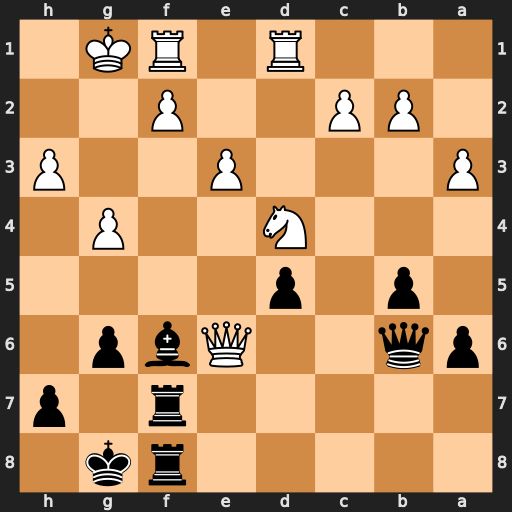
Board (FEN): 5rk1/5r1p/pq2Qbp1/1p1p4/3N2P1/P3P2P/1PP2P2/3R1RK1
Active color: b
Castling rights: -
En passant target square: -
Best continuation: Bxd4 Qxb6 Bxb6